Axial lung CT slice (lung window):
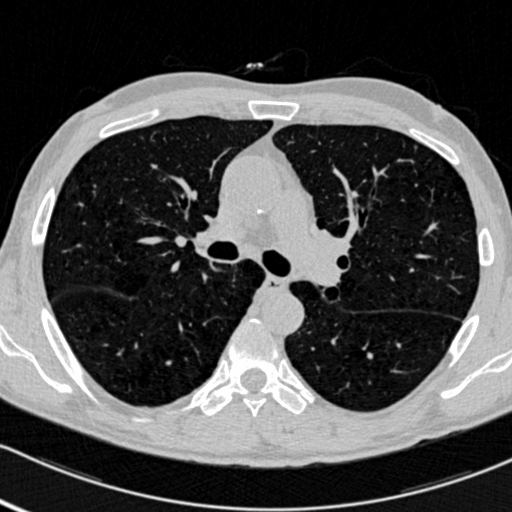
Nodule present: no